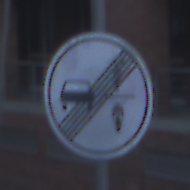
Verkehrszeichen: EndeVerbotUeberholenEinspurigeFahrzeuge
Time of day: SunriseSunset
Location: Outdoor (Urban)
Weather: Clear
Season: NotSpecified
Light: Natural